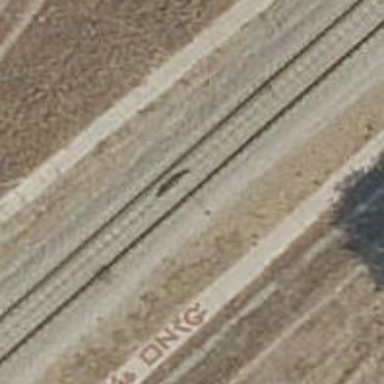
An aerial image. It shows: Railway yard with electrified contact lines.